Question: I often want to copy files from one half (C-x 2) to the other of emacs, with different dired buffers in both halves.
The obvious way is to mark the files in one window, go to the other, move to the directory name, mark beginning, go to end, copy to the ring, return to the first half, and finally initiate the copy while pasting the name of the buffer from the ring.
Is there a shorter way to copy from one dired buffer to the other?
Thanks, BRPocock. Under dired-dwim customization, I only see:

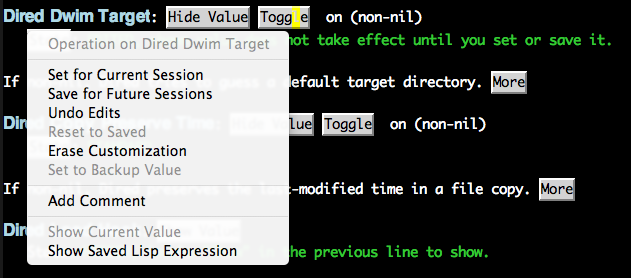
Answer: Under 'Customize Group: Dired' you can use the 'Dired Dwim Target' option to default to copying to the other dired window. ('customize-apropos <Ret> dwim <Ret>' should find it, as well)